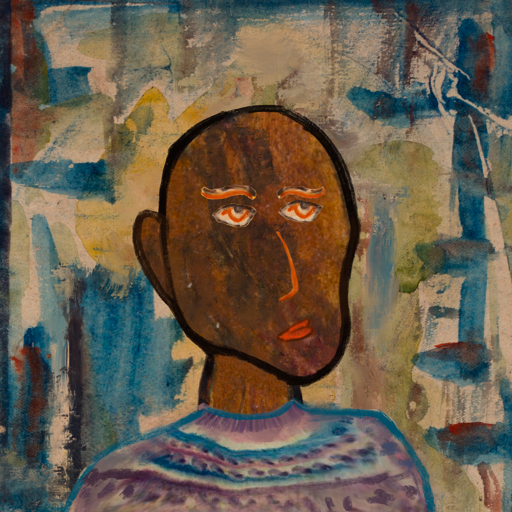
Background: Orphan, Head And Neck Side: Mosgoul, Face Side: Experience, Bust: HillGirl, Hair Side: Blank, Head Accessory: Blank, Second Necklace: Blank, Necklace: Blank, Baby: Blank